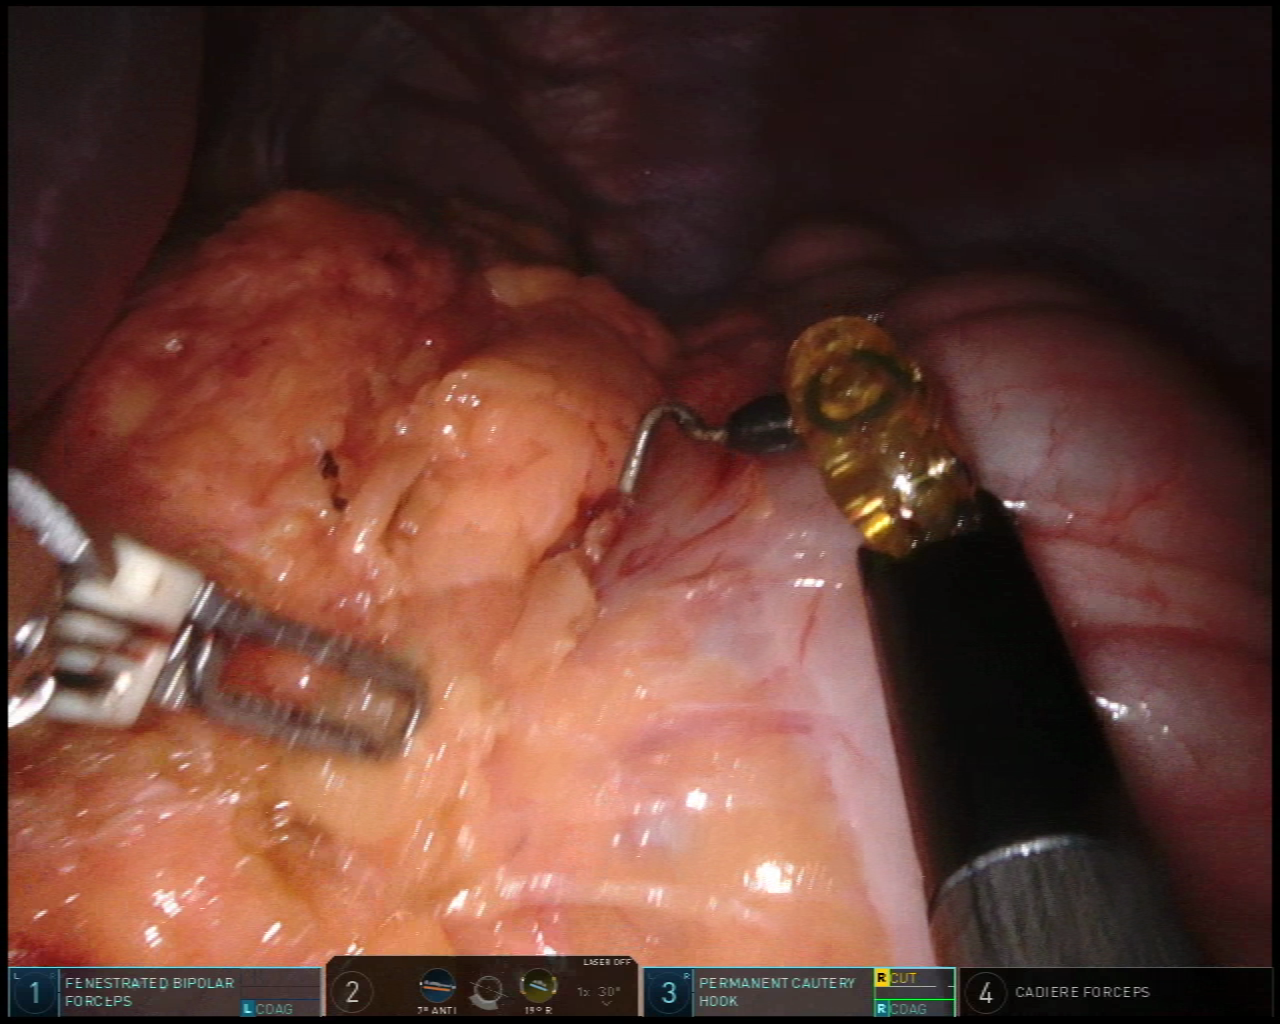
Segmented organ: liver
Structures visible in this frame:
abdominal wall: yes
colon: yes
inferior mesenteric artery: no
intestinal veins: no
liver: yes
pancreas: no
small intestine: no
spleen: no
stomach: no
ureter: no
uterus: no
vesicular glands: no